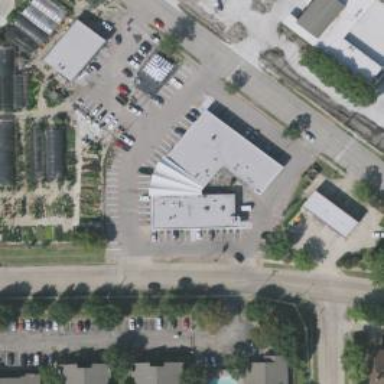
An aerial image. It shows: Commercial building.